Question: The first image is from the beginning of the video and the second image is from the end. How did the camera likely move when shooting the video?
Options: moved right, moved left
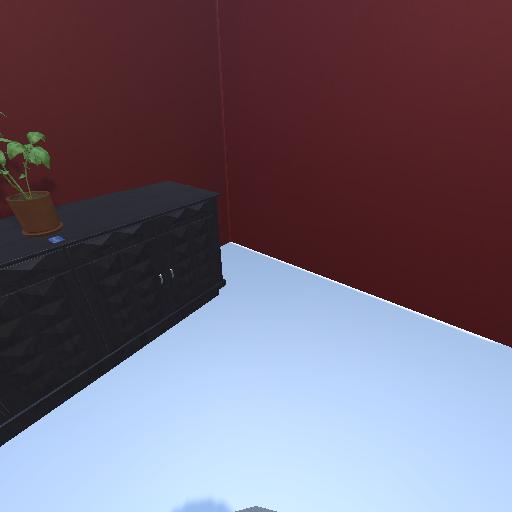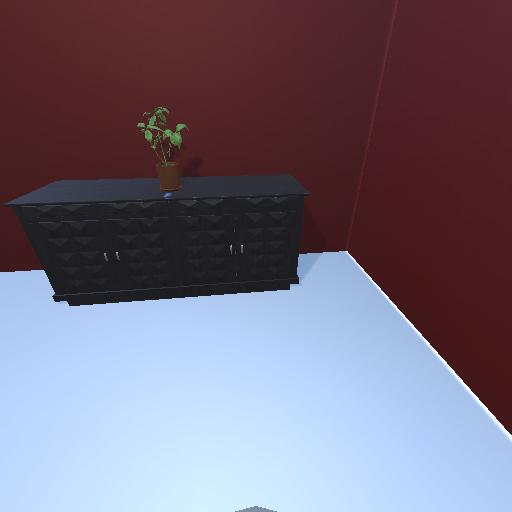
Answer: moved right